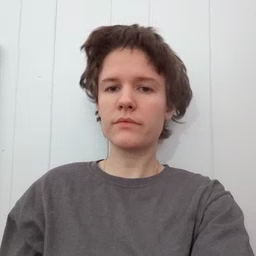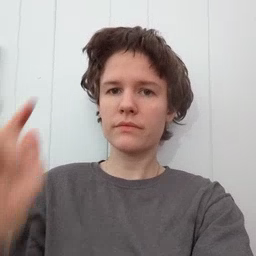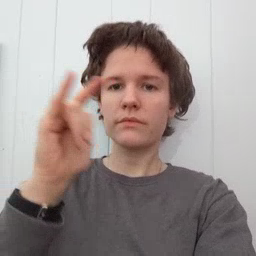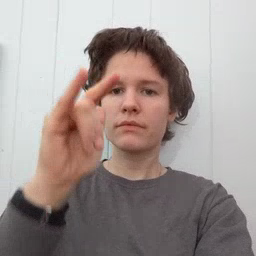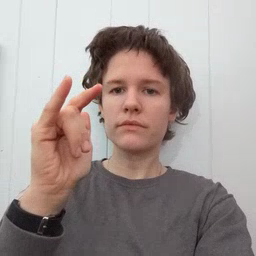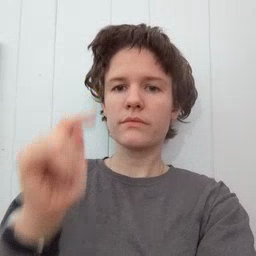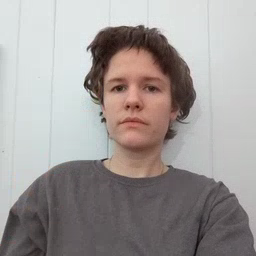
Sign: airplane